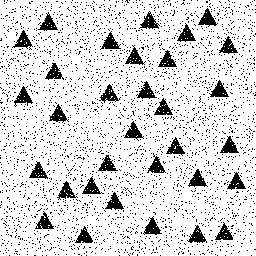
Squares: 0
Triangles: 32
Stars: 0
Total shapes: 32